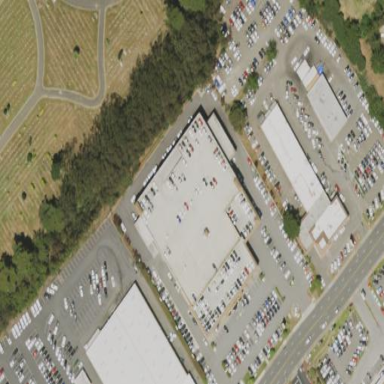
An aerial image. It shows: Building housing car shop.